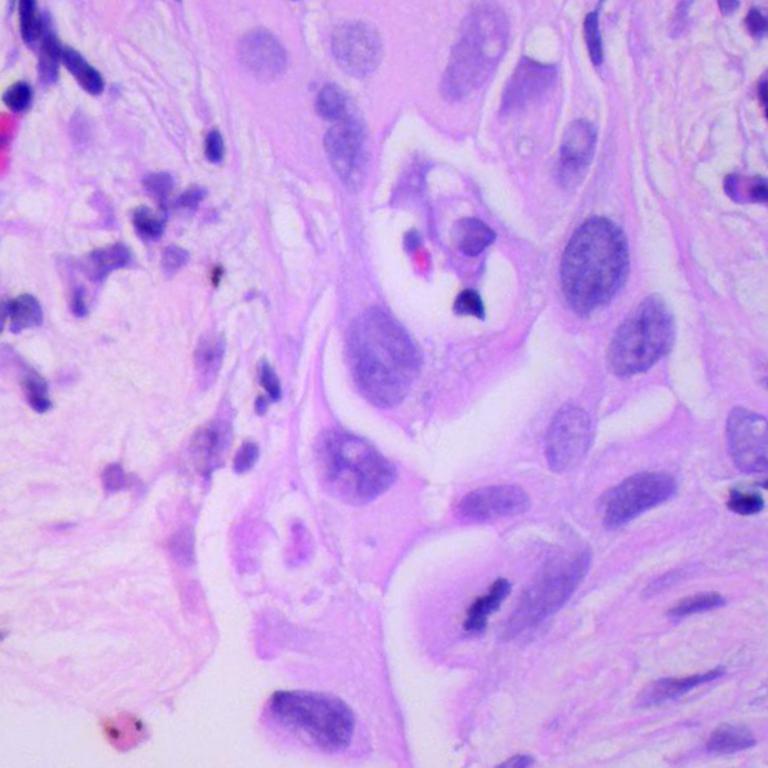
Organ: lung
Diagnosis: adenocarcinomas